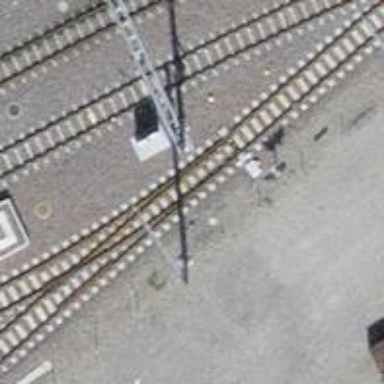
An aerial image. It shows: Railway switch.